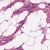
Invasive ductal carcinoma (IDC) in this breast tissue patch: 0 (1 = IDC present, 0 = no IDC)